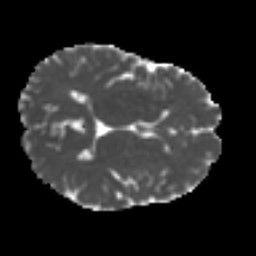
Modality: MD
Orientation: axial
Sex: female
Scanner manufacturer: ge
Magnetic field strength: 3 T
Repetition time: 7 s
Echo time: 0.08 s